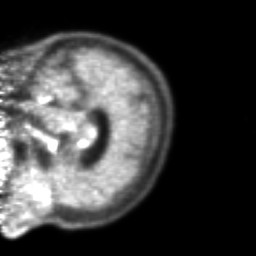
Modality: PET
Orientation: sagittal
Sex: female
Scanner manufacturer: ge